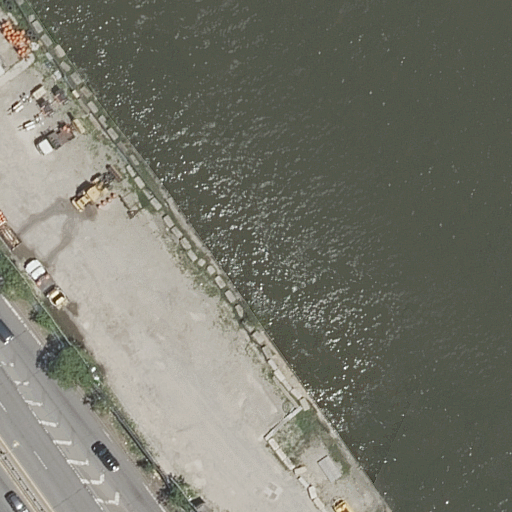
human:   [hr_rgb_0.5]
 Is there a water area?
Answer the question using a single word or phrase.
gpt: yes

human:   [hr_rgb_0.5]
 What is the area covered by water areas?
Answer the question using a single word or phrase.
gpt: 6216m2

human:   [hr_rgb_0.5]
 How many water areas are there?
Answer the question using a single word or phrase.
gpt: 1

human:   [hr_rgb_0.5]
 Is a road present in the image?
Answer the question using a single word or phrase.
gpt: yes

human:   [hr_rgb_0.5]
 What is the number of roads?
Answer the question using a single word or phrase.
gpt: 2

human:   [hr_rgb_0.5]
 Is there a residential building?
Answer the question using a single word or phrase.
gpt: no

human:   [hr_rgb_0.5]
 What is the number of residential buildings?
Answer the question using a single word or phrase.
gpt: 0

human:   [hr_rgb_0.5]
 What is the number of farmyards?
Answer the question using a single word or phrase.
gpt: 0

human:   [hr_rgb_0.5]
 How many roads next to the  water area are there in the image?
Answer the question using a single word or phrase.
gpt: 2

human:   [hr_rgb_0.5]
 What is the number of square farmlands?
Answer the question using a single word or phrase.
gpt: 0

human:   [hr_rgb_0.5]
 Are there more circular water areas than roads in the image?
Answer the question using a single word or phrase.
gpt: no

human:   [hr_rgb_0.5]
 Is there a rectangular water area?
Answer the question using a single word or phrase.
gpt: yes

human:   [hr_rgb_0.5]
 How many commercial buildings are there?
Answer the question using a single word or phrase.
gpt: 0

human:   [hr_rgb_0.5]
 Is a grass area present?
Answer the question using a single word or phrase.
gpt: no

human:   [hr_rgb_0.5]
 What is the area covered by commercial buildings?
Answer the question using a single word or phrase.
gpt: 0m2

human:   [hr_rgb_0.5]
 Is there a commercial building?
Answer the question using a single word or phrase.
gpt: no

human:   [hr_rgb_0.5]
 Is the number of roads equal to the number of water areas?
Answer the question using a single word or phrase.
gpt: no

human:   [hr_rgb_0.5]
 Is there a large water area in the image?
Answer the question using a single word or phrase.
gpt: yes

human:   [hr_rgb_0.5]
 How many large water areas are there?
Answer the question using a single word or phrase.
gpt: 1

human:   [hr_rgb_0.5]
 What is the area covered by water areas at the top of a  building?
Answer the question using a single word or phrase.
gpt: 0m2

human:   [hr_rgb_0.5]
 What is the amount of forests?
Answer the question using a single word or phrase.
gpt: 0

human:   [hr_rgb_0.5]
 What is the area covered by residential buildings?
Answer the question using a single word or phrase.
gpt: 0m2

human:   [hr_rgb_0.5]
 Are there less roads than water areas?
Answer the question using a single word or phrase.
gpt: no

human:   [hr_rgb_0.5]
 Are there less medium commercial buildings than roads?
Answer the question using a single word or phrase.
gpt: yes

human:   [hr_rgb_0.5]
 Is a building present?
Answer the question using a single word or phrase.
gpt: no

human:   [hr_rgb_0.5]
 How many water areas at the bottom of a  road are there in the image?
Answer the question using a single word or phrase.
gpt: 0

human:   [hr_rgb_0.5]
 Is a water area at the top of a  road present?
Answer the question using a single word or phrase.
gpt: no

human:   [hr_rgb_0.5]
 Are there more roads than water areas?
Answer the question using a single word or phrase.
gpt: yes

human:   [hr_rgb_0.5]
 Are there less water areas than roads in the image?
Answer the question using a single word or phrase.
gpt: yes

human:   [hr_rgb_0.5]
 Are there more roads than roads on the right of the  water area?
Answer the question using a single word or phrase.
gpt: yes

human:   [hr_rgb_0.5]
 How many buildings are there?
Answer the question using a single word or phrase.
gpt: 0

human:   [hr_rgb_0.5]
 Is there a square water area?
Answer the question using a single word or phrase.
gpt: no

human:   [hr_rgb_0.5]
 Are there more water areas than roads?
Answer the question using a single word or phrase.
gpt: no

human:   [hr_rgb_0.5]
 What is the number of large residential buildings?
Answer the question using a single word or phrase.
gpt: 0

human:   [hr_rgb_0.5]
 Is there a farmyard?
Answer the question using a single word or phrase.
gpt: no

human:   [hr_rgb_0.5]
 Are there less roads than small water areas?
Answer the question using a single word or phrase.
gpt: no

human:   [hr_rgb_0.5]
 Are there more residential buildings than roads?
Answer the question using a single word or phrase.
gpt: no

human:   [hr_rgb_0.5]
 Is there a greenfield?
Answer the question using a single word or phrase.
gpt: no

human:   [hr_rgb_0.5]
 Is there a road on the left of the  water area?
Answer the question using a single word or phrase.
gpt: yes

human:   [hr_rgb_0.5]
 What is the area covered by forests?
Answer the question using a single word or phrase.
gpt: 0m2

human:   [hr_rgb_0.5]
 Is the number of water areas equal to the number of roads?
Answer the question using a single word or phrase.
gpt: no

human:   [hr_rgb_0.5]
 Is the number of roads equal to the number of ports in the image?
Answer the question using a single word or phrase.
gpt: no

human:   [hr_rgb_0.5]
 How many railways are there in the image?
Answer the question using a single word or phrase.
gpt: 0

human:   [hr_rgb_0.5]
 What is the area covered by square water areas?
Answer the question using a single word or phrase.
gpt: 0m2

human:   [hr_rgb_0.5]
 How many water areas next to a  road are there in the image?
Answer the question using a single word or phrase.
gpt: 1

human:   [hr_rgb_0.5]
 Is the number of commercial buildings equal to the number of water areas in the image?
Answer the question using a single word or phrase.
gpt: no

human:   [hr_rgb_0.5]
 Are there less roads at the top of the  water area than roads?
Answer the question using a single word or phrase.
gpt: yes

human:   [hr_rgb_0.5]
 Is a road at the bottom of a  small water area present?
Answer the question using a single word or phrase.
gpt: no

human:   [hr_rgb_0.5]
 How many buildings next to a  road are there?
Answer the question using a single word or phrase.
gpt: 0

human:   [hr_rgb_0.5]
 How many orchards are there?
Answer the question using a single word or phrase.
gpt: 0

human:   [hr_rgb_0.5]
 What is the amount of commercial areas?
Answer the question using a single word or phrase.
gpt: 0

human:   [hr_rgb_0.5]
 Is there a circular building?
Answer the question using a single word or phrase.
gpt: no

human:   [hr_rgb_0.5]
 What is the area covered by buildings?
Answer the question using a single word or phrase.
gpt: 0m2

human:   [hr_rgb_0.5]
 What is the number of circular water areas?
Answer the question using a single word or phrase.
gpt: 0

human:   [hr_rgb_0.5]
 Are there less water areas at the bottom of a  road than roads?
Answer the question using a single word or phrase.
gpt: yes

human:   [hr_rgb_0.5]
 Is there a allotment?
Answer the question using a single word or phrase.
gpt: no

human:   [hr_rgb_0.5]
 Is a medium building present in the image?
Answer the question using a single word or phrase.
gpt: no

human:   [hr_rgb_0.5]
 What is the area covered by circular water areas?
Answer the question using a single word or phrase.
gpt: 0m2

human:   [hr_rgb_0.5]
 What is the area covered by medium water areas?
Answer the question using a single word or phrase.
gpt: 0m2

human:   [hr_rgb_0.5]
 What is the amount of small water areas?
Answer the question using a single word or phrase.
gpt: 0

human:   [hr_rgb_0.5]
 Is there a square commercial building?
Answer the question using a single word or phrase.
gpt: no

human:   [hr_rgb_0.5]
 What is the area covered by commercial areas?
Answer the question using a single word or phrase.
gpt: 0m2

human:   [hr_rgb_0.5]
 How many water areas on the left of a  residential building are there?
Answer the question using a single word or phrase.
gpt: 0

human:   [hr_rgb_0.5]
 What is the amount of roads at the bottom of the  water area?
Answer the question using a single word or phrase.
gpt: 2